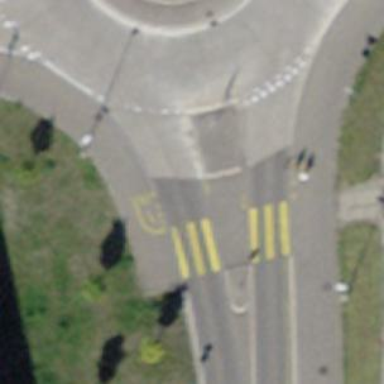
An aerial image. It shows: Asphalt footway with marked zebra crossing. The crossing includes island.